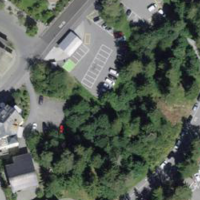
EUNIS habitat code: 55
Species observed at this site:
Nucifraga caryocatactes
Passer domesticus
Tussilago farfara